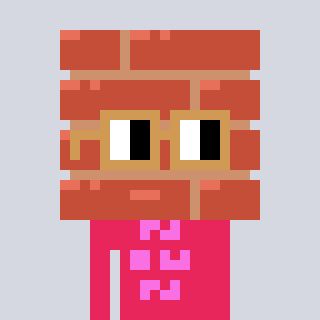
a pixel art character with square brown glasses, a wall-shaped head and a redpinkish-colored body on a cool background